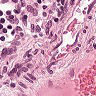
Metastatic tissue present: no